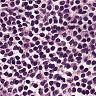
Metastatic tissue present: no